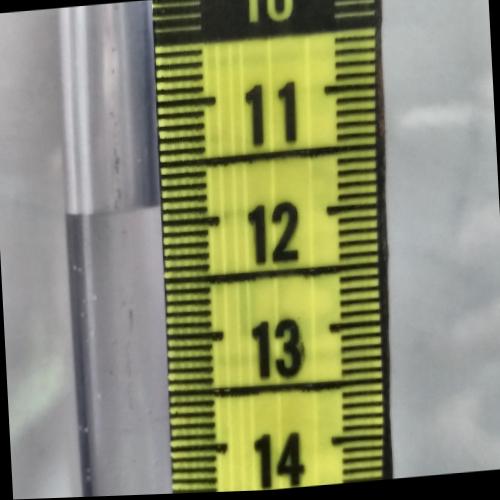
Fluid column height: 11.8 cm